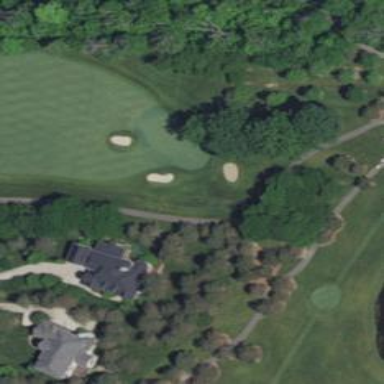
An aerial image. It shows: View of golf hole.